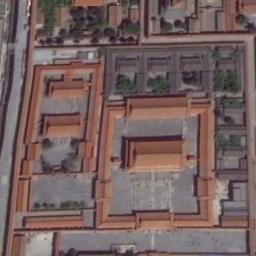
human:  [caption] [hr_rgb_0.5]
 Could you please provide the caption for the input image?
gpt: Many trees of different sizes are beside the palace .

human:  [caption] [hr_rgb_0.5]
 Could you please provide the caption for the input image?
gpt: The whole palace is white and there is a lot of vegetation around the palace .

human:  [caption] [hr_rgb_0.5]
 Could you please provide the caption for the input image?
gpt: The orange palace has long walls and some palaces of different sizes .

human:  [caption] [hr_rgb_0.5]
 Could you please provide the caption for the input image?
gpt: The palace is on the open place .

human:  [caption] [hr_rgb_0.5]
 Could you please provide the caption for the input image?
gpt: There are brown buildings and walls in the palace .